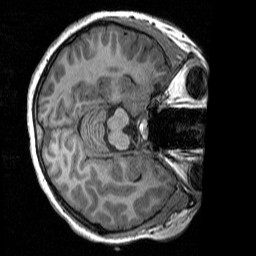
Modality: T1w
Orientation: axial
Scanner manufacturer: siemens
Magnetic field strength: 3 T
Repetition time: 2 s
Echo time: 0.00292 s